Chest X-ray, PA view. Patient: 42 years old, sex F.
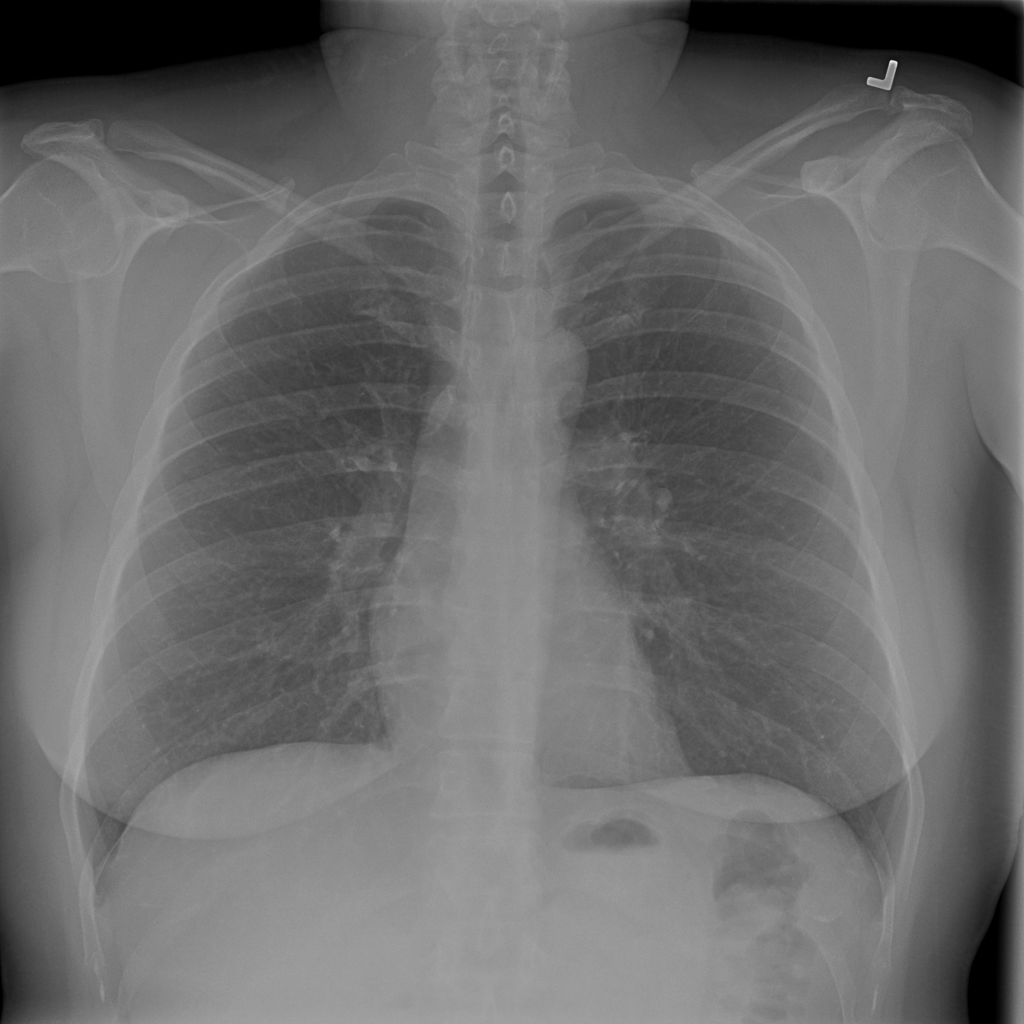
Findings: No Finding